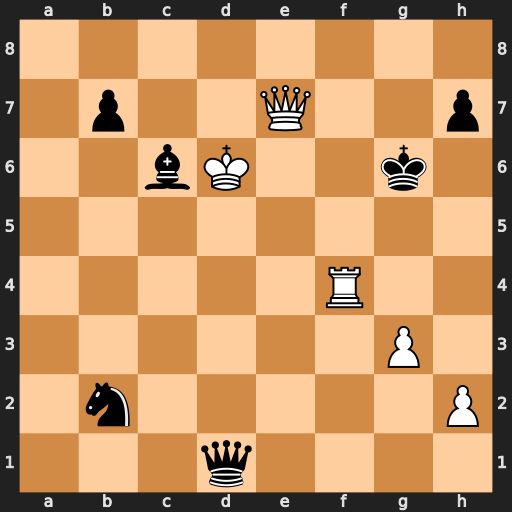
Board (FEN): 8/1p2Q2p/2bK2k1/8/5R2/6P1/1n5P/3q4
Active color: w
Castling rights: -
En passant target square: -
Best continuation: Kc7 Qd7+ Qxd7 Bxd7 Kxd7